Question: This is a generic question about dynamic file mapping with , but for the example purpose, I'll be trying to build files in a project with a dynamic structure :

Here, I can have multiple (dynamic) target folders with a different depth. Finding files remain easy, it will match '**/coffee/*.coffee' anytime.
What I'm trying to achieve, is making the property to the matched coffee file :
- '**/coffee/*.coffee'- '../js/*.js'
Instead of making it relative to the project folder (Gruntfile).
'''
coffee: {
compile: {
files: [
{
expand: true,
src: ['**/coffee/*.coffee'],
dest: '../js/', // This won't work ! But I wish it could :)
ext: '.js'
}
]
}
}
'''
How would you achieve this ?
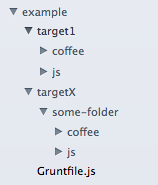
Answer: I don't think that's a very good idea. It sounds like each target should perhaps be a repository of its own. Even if we ignore that, you'll have other problems, such as difficulty telling target and non-target folders apart. For example, your current pattern would potentially match CoffeeScript files in the 'node_modules/' directory.
I also find it weird that your targets have differing folder structures (i.e. 'coffee/' and 'js/' are not on the same level). Again, it sounds like they're different projects, and should have their own repos.
That being said, if you really, really have to do it like that, there are a few ways to accomplish this.
First, the "normal" way to do it would be to simply specify multiple targets manually. I'll be using the 'Gruntfile.coffee' syntax here:
'''
coffee:
target1:
expand: true
cwd: 'target1/coffee'
src: '**/*.coffee'
dest: 'target1/js'
ext: '.js'
targetX:
expand: true
cwd: 'targetX/some-folder/coffee'
src: '**/*.coffee'
dest: 'targetX/some-folder/js'
ext: '.js'
'''
However if you're certain you need to have dynamic targets, and don't mind blacklisting unwanted folders, perhaps try something like this:
'''
coffee: do ->
targets = {}
for target in grunt.file.expand '**/coffee', '!node_modules/**'
targets[target.split('/', 1)[0]] =
expand: true
cwd: target
src: '**/*.coffee'
dest: target + '/../js'
ext: '.js'
targets
'''
This will essentially do the same as the previous snippet, with some added uncertainty. You could perhaps get rid of the blacklist by having a 'targets/' folder contain all the targets, and using 'targets/**/coffee' as the pattern.
Alternatively you could use 'grunt.file.expandMapping':
'''
coffee:
compile:
files: grunt.file.expandMapping ['**/coffee/**/*.coffee', '!node_modules/**'], '',
expand: true
ext: '.js'
rename: (base, src) ->
src.replace '/coffee/', '/js/'
'''
While it may look kind of simple (and ugly), it's the slowest option and feels the most wrong.
So there. It's possible, but most likely not what you really want.